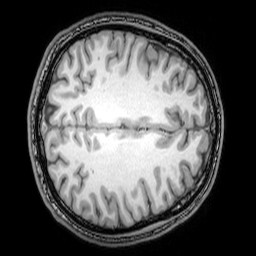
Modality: T1w
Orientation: axial
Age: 24
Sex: male
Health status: healthy
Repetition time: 0.081 s
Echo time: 0.037 s